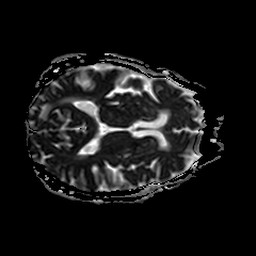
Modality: ADC
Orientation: axial
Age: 82
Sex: male
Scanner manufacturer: philips
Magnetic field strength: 3 T
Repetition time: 3.334 s
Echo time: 0.076 s